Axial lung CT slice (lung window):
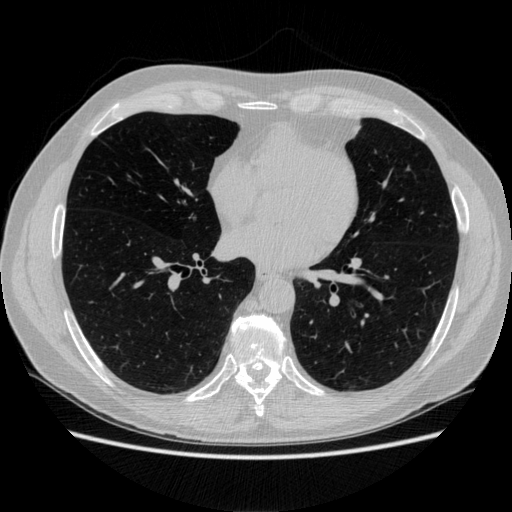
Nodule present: no